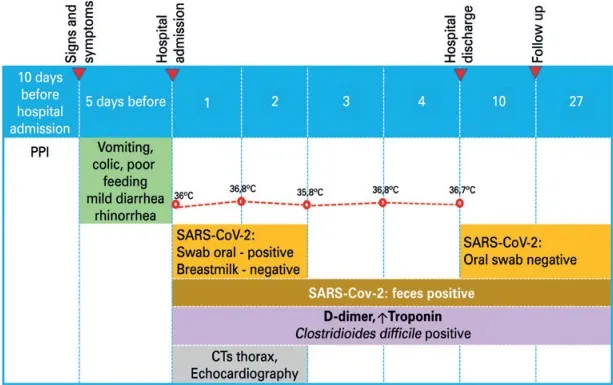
Chronology of clinical, laboratory and imaging events.
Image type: chart (chart)